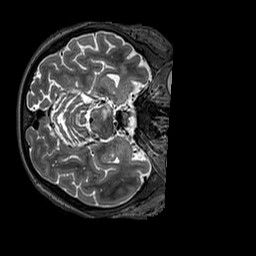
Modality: T2w
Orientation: axial
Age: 53
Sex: female
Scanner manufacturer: siemens
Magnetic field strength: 3 T
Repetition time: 3.2 s
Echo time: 0.567 s